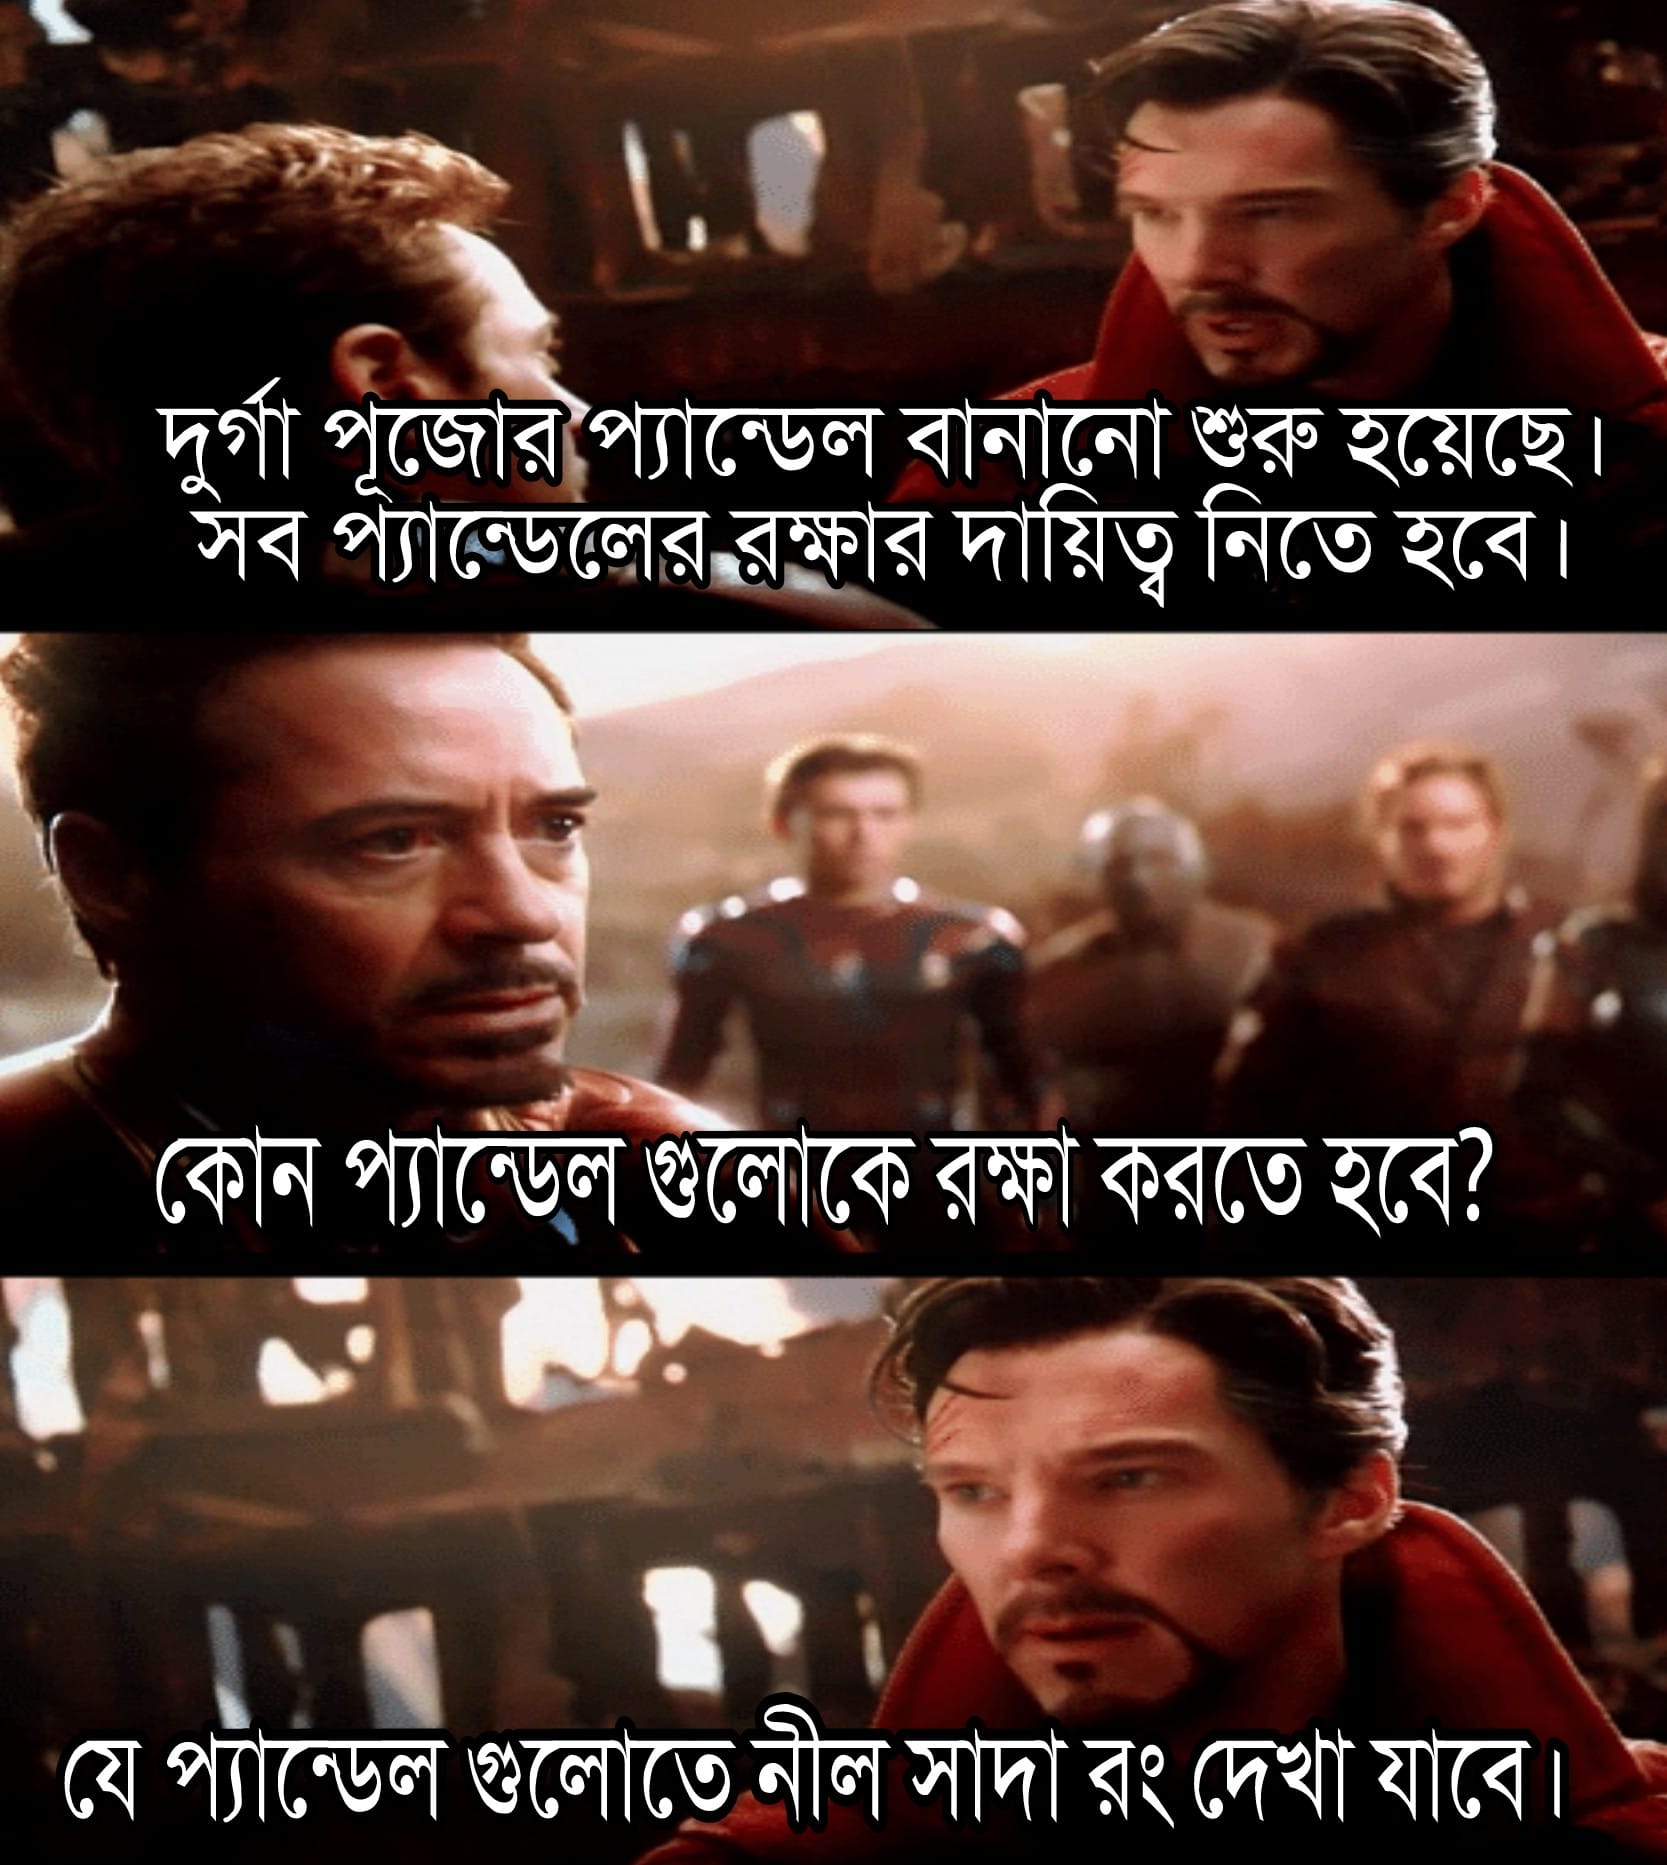
Text: দুর্গা পূজোর প্যান্ডেল বানানো শুরু হয়েছে । সব প্যান্ডেলের রক্ষার দায়িত্ব নিতে হবে । কোন প্যান্ডেল গুলোকে রক্ষা করতে হবে ? যে প্যান্ডেল গুলোতে নীল সাদা রং দেখা যাবে ।
Label: Non Hate